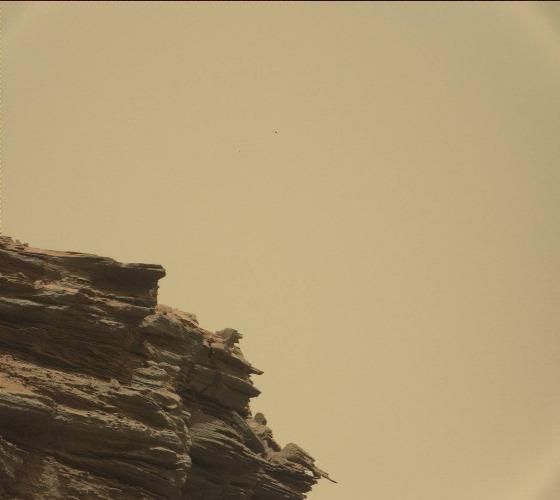
Terrain classes present: Bedrock, Shadow, Sky / Distant Mountains